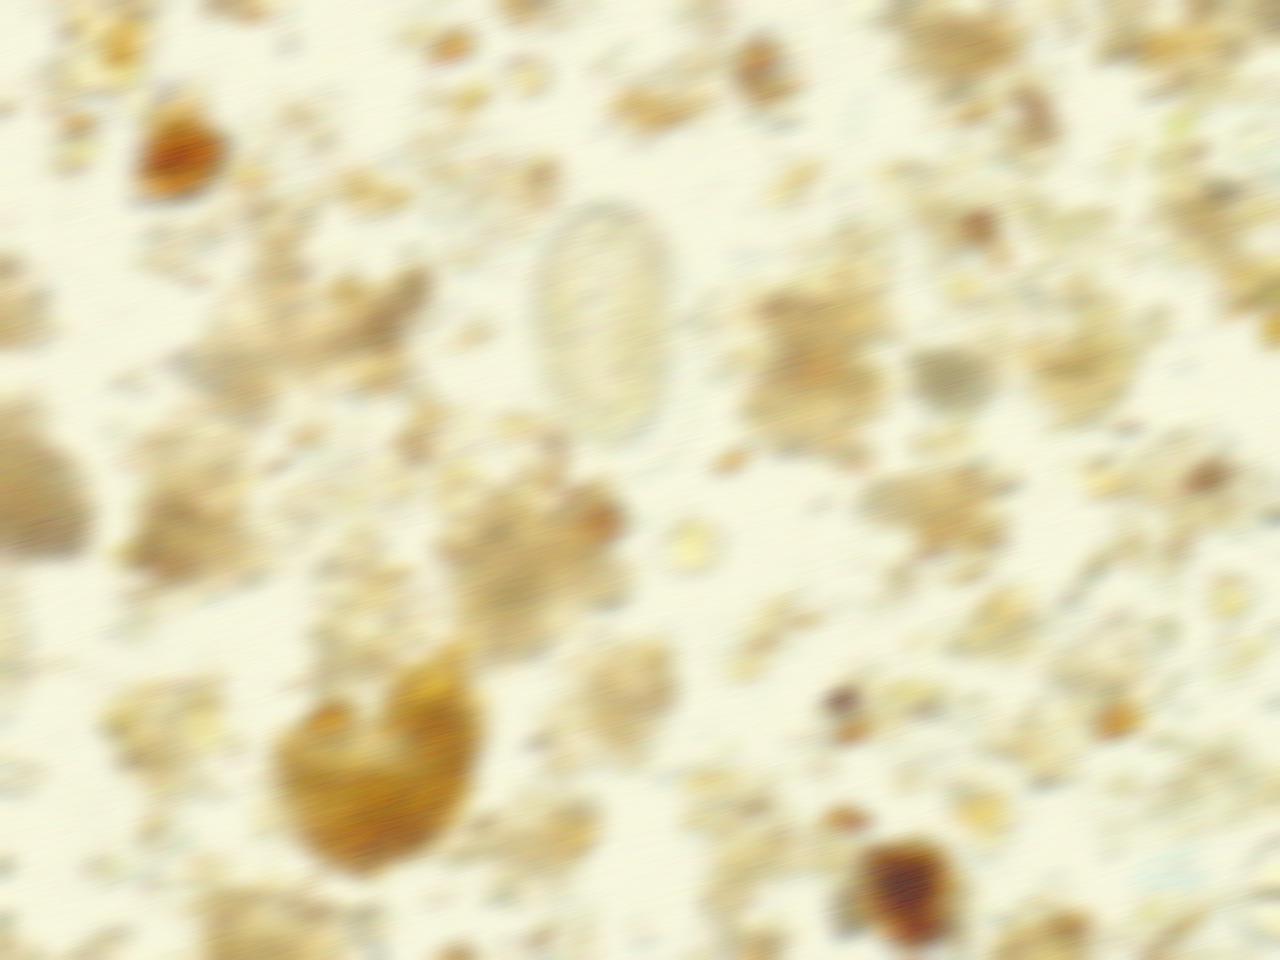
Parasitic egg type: Hookworm egg